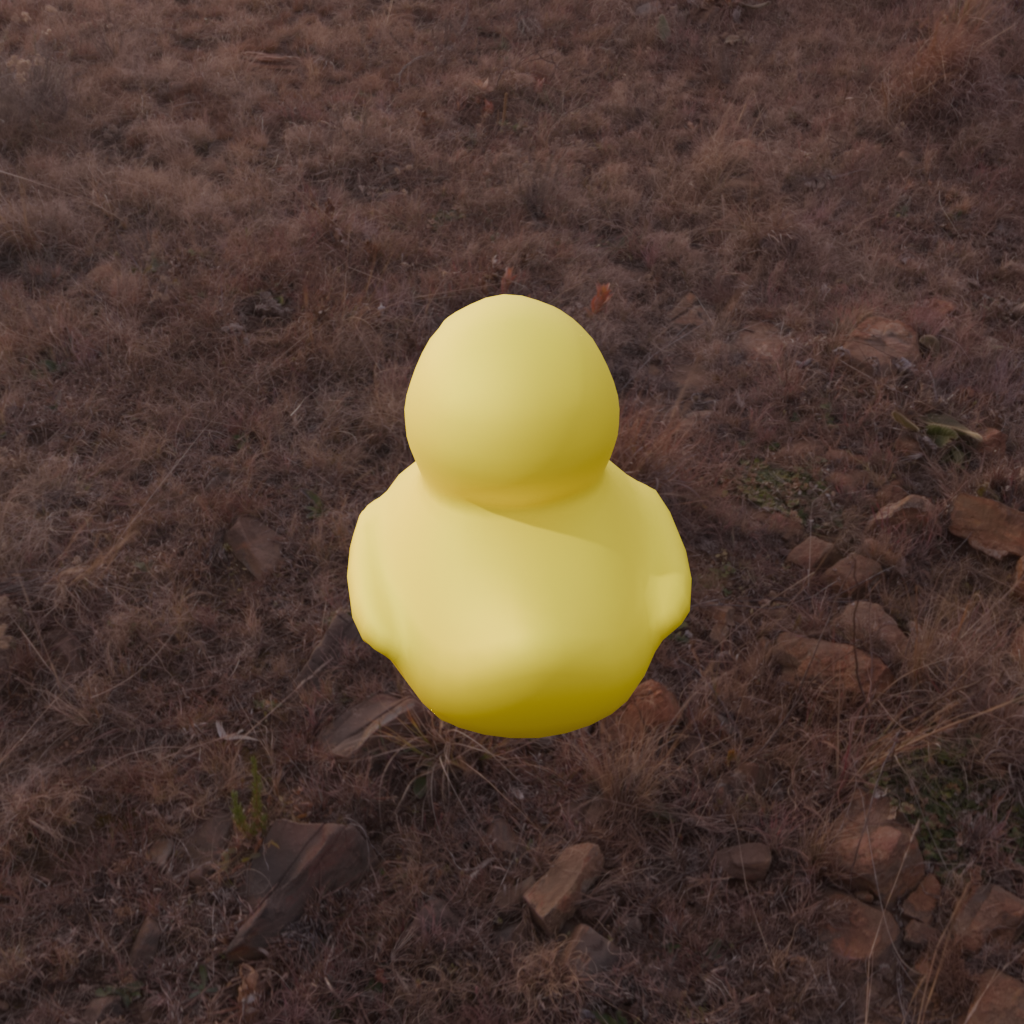
an image of a yellow rubber duck seen from <back> in a rural landscape at sunset with a colorful sky.